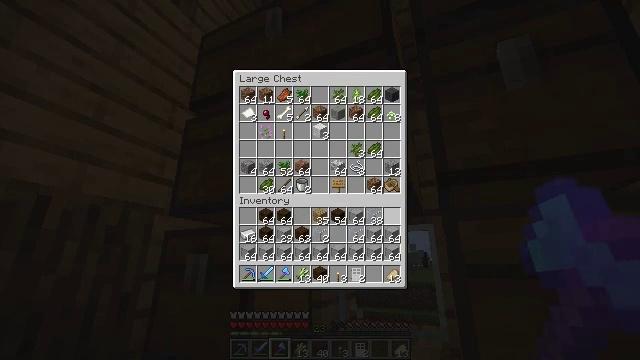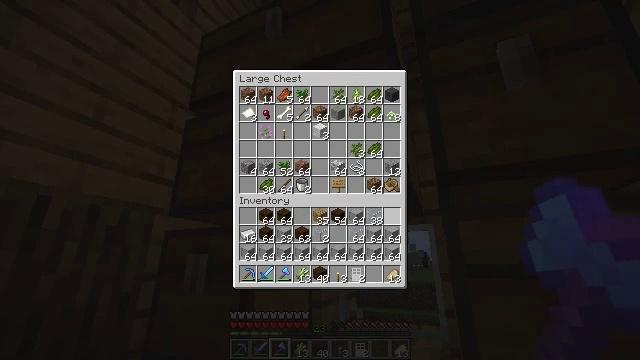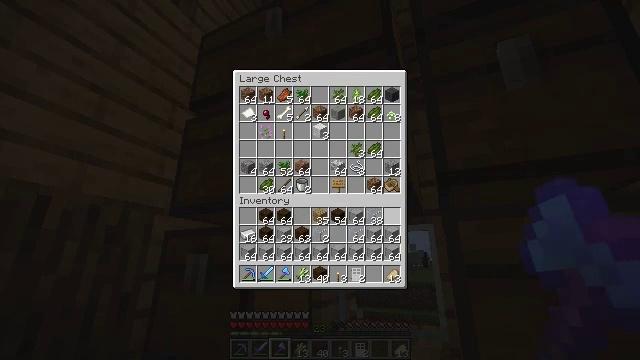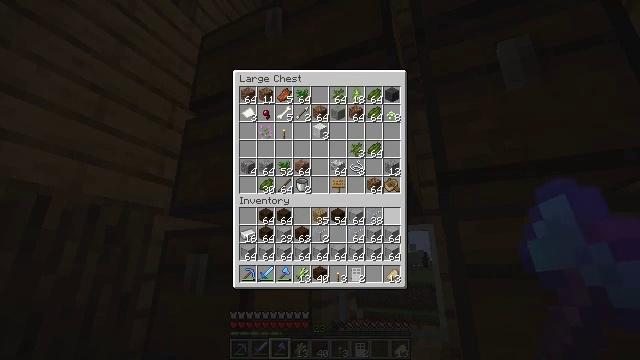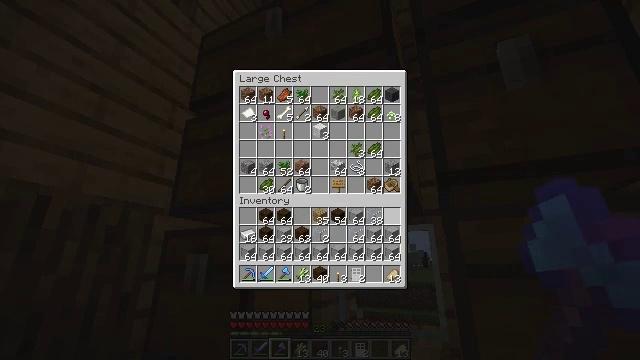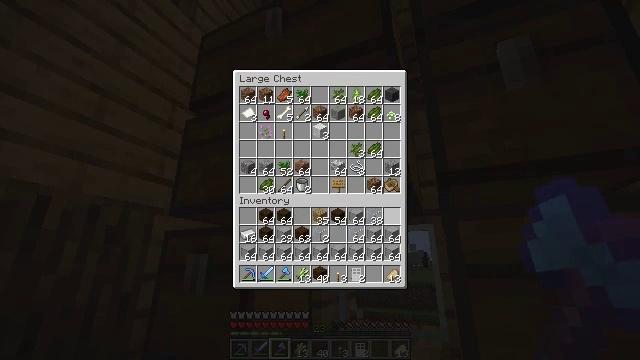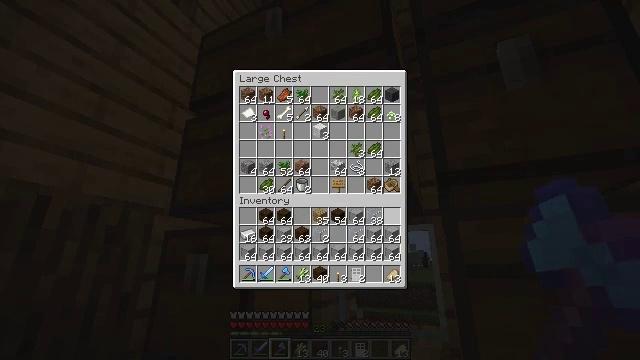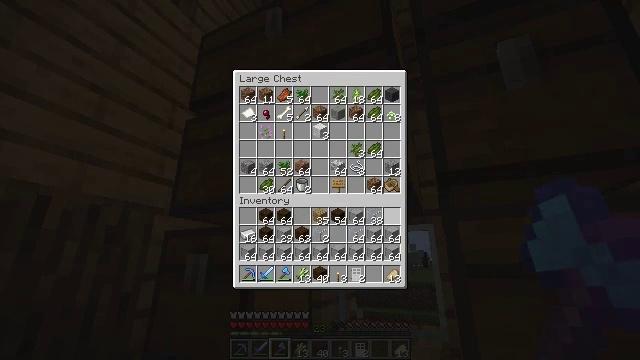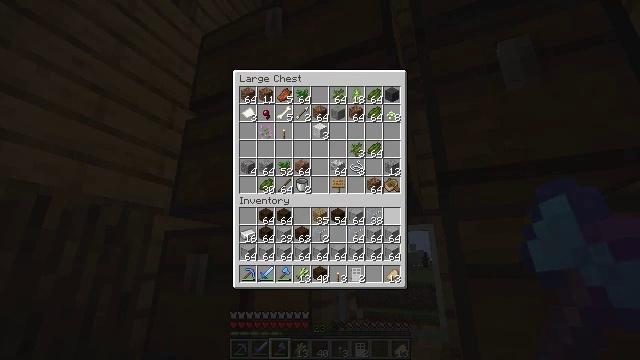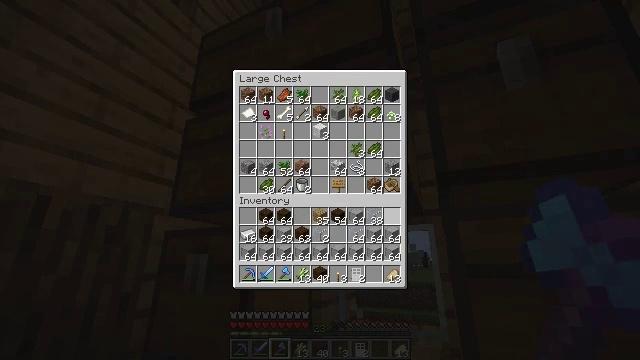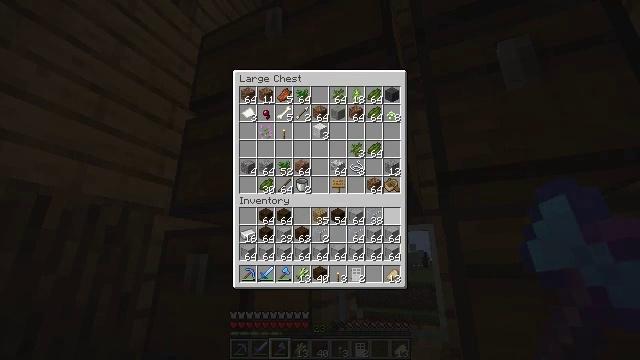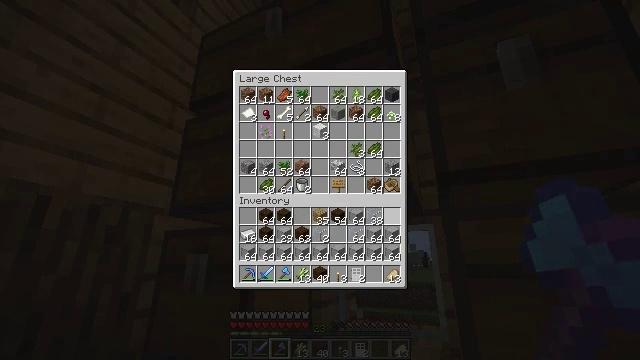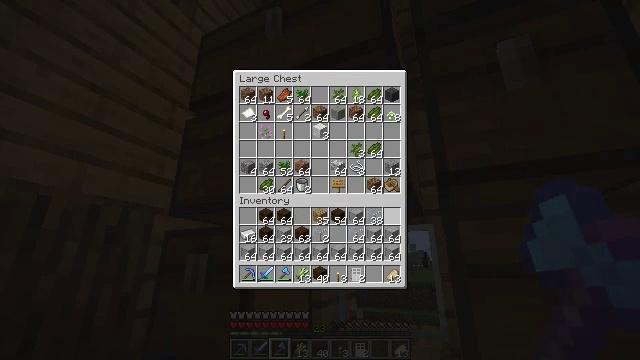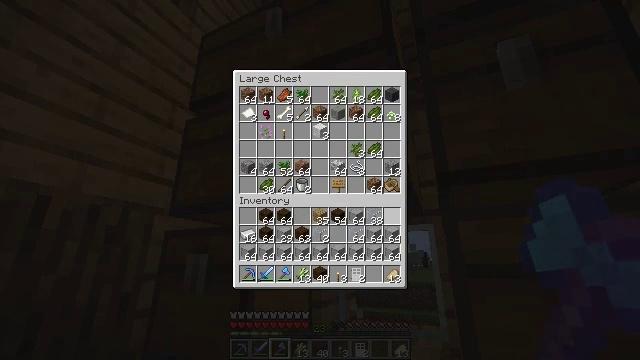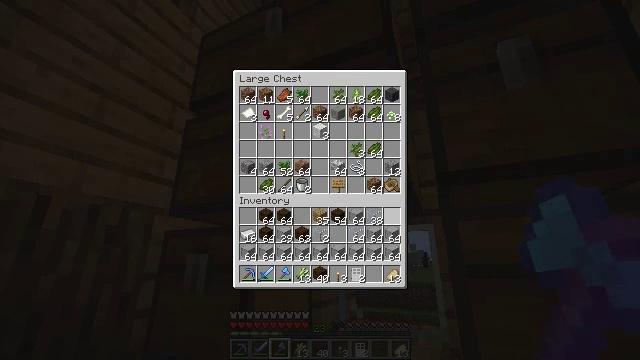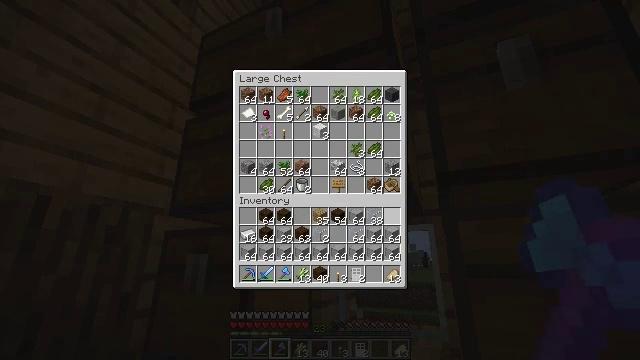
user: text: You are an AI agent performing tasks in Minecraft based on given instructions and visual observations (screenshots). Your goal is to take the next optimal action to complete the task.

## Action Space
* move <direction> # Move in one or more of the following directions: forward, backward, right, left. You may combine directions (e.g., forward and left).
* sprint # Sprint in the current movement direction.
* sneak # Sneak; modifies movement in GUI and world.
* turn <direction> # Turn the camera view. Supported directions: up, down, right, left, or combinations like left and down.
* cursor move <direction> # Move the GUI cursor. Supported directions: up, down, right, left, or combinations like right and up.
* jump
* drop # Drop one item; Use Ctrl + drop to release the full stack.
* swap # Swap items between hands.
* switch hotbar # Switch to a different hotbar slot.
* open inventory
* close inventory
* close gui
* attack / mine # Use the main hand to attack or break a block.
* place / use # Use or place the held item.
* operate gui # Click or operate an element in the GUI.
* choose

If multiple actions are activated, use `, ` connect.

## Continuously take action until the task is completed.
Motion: motion action
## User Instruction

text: Collect sugar cane near water sources.
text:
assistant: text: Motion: sneak
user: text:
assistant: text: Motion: sneak
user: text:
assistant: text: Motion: sneak
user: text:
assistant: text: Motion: sneak
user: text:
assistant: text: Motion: no_op
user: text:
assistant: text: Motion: no_op
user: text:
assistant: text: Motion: no_op
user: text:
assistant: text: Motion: no_op
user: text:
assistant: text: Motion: no_op
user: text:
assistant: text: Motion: no_op
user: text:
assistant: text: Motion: no_op
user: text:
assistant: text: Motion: no_op
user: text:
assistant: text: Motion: no_op
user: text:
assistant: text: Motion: no_op
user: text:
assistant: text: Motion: no_op
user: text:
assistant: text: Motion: no_op
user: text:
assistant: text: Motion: close gui
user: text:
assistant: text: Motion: no_op
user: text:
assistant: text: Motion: no_op
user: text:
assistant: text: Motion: no_op
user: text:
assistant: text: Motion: turn left and down
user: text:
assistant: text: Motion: turn left and down
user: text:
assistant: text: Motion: turn left and down
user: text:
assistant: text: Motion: turn down
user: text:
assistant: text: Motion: use / place
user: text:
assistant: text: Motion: use / place
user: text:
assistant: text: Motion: use / place
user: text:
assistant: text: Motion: use / place
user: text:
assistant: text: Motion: use / place
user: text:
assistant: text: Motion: open gui